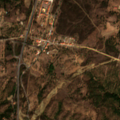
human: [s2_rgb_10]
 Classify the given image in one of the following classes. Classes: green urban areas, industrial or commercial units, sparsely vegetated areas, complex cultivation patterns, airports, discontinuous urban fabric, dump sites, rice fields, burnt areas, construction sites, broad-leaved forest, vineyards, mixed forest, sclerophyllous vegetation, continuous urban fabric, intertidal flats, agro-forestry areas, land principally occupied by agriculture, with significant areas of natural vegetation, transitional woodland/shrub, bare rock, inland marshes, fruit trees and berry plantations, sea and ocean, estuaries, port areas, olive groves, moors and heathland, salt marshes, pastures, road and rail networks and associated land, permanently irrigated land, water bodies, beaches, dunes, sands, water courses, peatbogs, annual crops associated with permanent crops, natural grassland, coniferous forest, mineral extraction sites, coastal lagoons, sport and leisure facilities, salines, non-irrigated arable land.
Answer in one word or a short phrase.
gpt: agro-forestry areas, broad-leaved forest